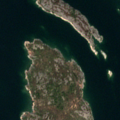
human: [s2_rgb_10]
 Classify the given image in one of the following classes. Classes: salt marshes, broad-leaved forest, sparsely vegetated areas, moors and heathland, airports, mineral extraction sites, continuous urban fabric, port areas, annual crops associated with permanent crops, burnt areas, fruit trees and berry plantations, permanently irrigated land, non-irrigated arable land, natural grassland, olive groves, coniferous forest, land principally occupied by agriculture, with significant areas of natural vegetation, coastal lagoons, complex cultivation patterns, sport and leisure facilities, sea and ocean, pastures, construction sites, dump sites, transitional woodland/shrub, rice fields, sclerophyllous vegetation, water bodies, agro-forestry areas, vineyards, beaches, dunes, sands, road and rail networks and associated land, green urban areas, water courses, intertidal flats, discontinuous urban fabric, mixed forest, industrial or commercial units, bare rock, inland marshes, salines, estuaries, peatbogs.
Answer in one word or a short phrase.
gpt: broad-leaved forest, sea and ocean